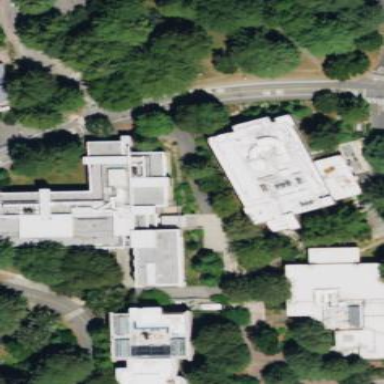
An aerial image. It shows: Part of building with light grey exterior and white roof.